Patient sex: F
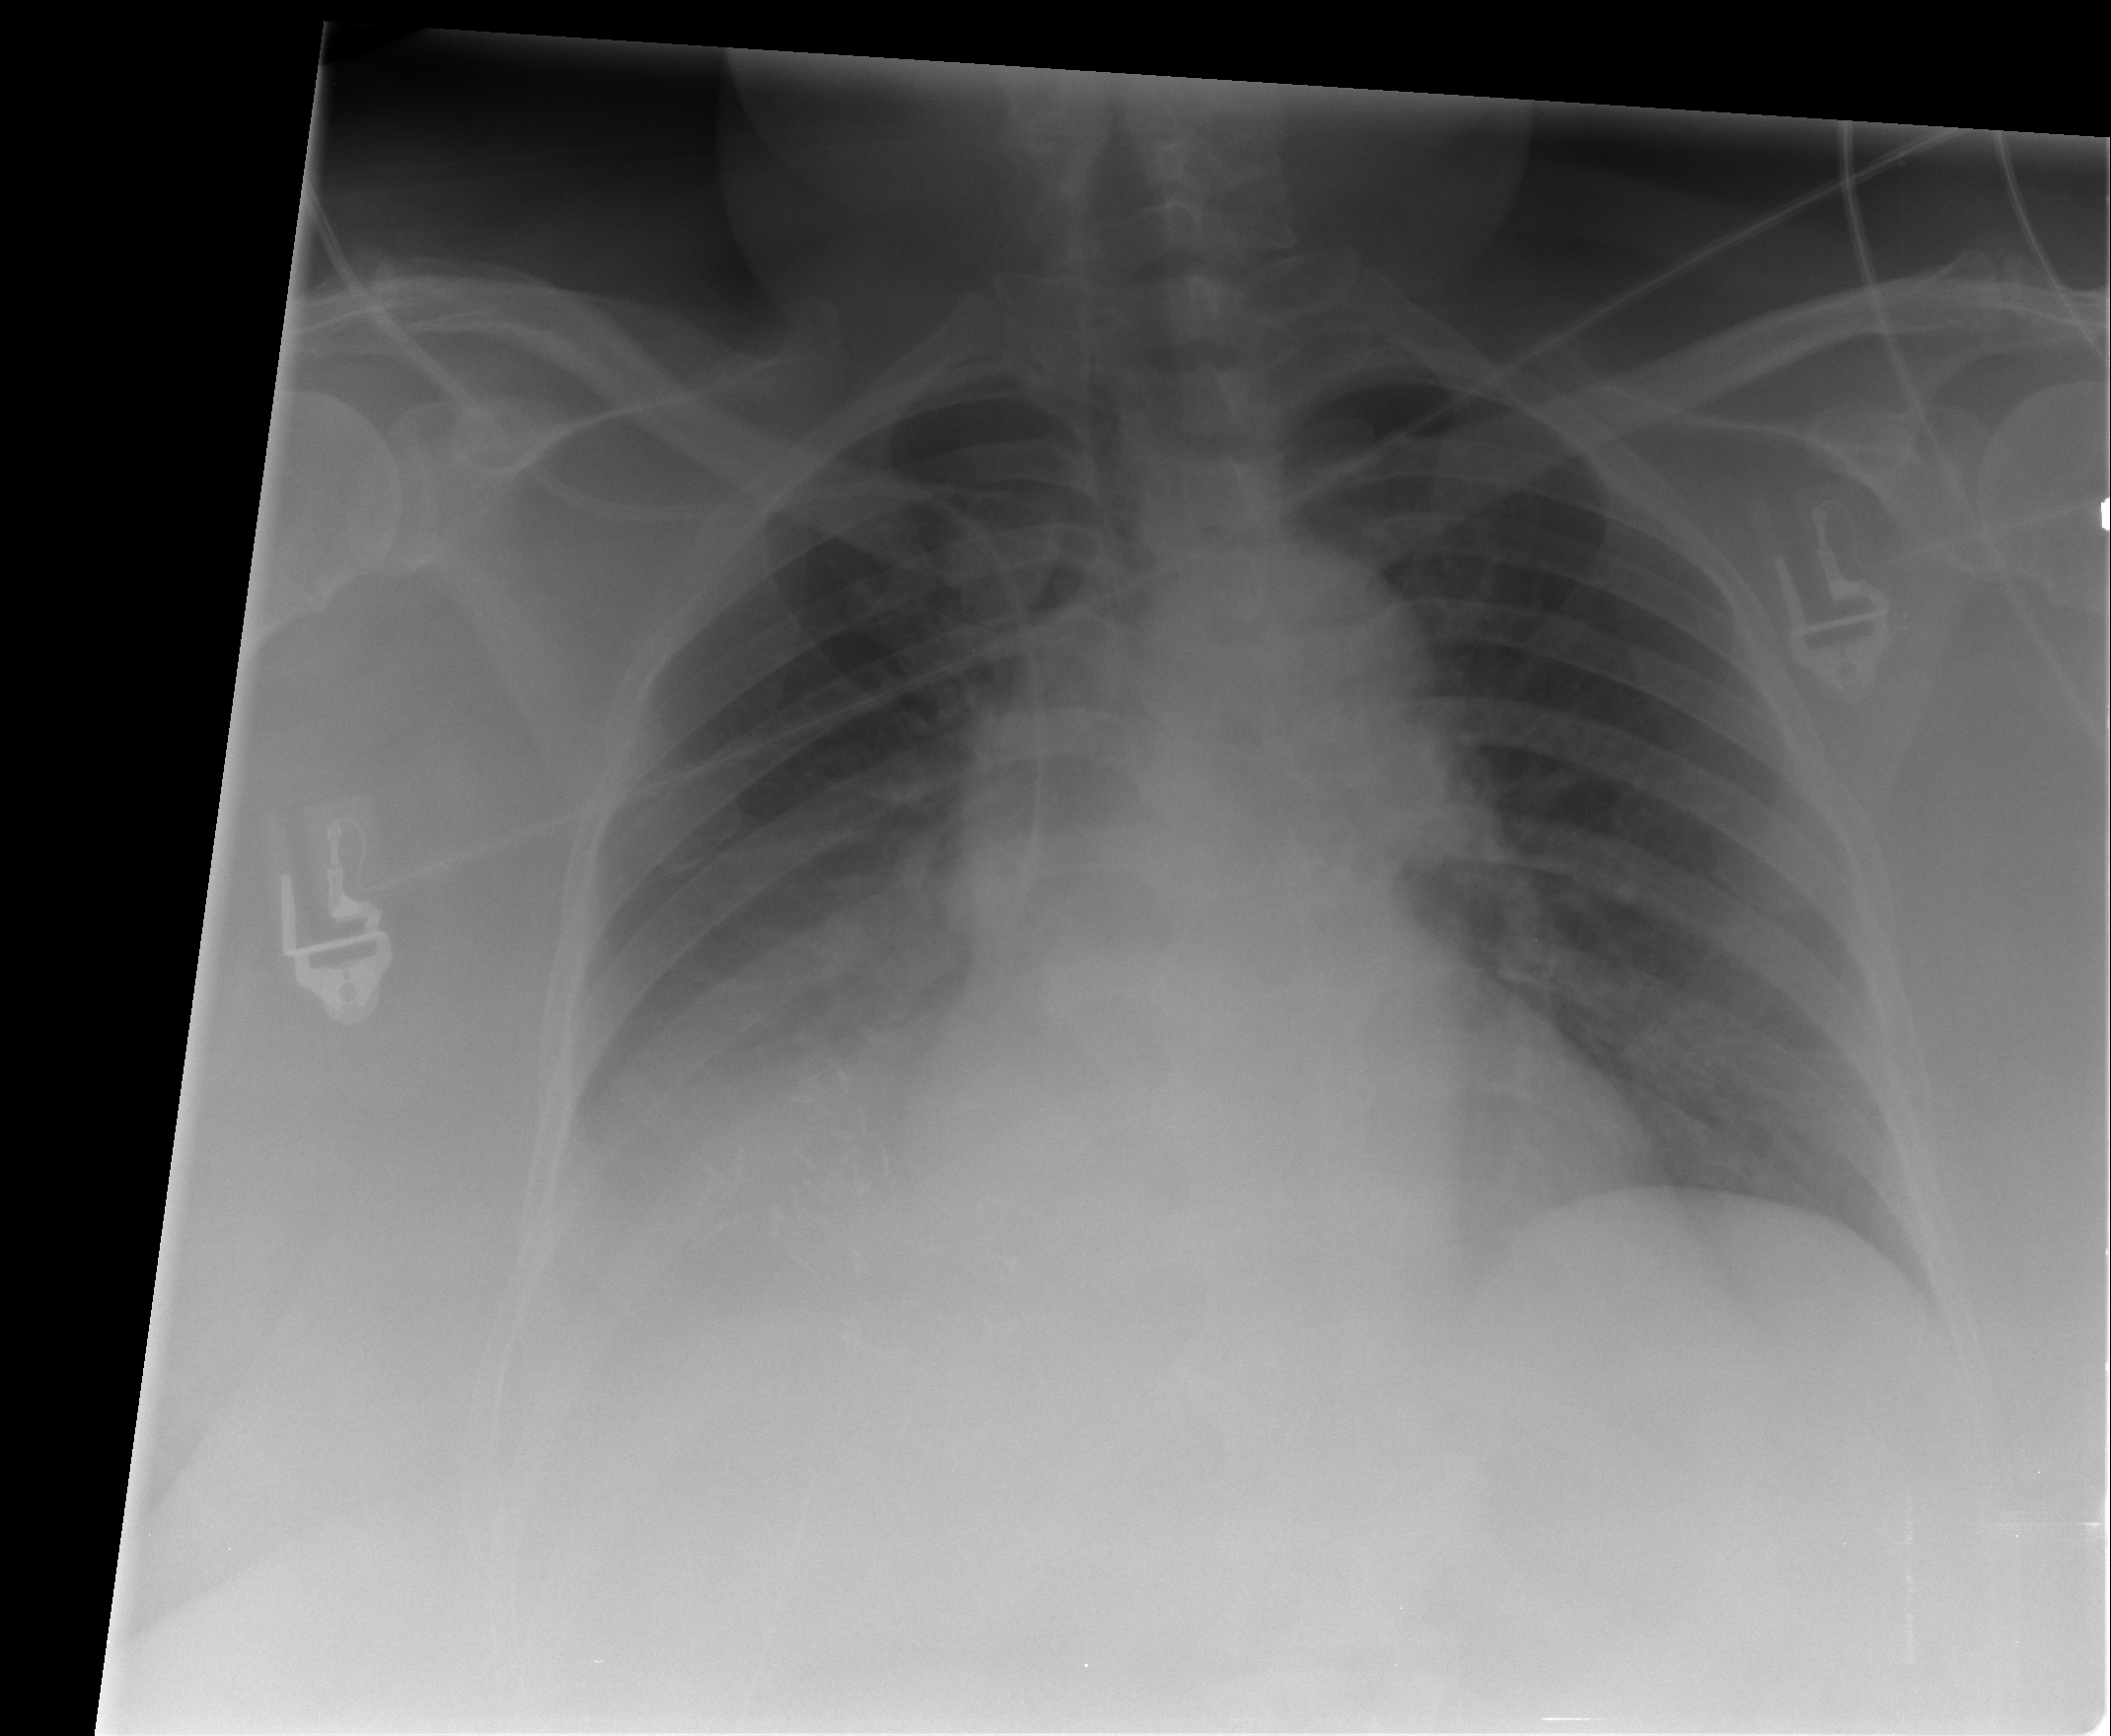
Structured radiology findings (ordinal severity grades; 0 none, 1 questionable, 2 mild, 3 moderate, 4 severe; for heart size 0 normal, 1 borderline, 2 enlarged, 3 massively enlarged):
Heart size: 0
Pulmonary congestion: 0
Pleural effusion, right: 2
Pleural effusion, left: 0
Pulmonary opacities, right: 0
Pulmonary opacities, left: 0
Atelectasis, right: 2
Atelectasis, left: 1